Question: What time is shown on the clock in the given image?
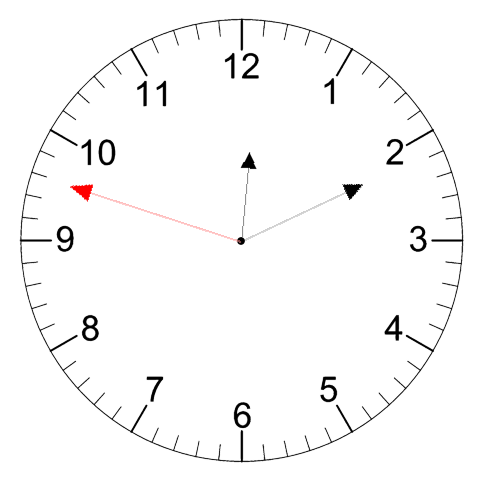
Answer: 12:10:48